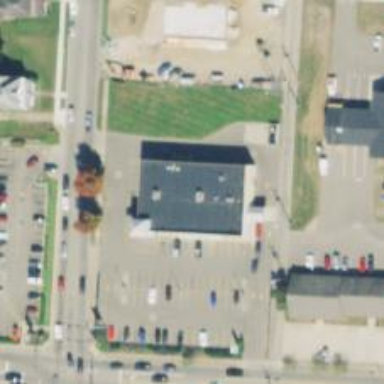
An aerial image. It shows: Pharmacy.